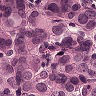
Metastatic tissue present: yes